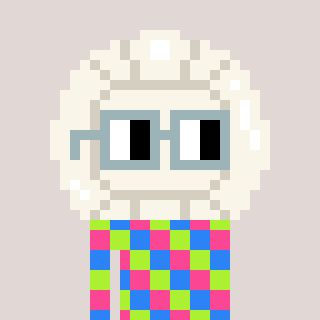
a pixel art character with square dark gray glasses, a volleyball-shaped head and a darkbrown-colored body on a warm background